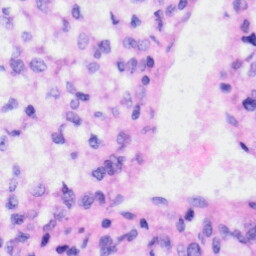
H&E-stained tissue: Liver